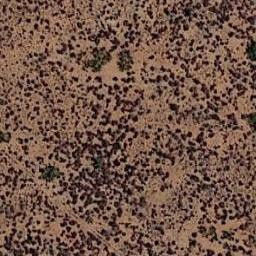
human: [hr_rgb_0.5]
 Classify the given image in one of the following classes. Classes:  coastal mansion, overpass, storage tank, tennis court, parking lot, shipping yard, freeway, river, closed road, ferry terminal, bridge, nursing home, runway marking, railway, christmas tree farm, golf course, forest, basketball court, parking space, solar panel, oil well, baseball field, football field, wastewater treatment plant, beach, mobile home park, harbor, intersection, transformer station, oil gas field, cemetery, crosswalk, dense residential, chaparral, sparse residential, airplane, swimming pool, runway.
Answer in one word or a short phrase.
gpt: chaparral